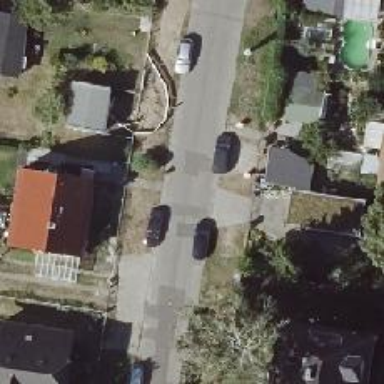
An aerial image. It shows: Footway.